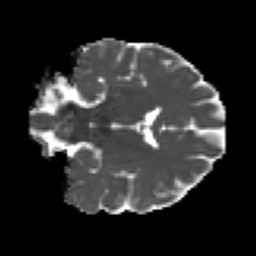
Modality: MD
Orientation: coronal
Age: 31
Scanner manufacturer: siemens
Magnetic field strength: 3 T
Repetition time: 4.52 s
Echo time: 0.084 s